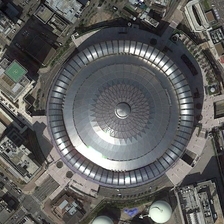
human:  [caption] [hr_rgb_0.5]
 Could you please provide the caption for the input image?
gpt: many buildings are around a silver gray circle building .

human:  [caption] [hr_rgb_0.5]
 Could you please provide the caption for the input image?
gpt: many buildings are around a silver gray circle building .

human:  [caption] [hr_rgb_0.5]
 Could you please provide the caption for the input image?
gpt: many buildings are around a silver gray circle building .

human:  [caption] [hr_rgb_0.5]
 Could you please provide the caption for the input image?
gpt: many buildings are around a silver gray circle building .

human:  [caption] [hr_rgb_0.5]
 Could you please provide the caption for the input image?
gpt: many buildings are around a silver gray circle building .